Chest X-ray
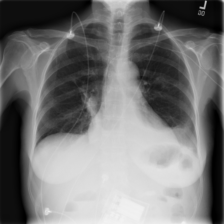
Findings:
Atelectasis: positive
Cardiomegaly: negative
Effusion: positive
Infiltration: negative
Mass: negative
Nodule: negative
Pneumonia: negative
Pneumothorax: negative
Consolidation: negative
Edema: negative
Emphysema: negative
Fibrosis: negative
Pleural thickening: negative
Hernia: negative